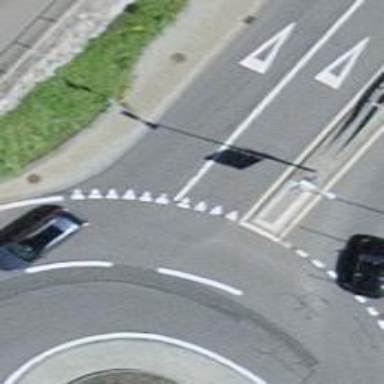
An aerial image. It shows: Road with "give way" sign.